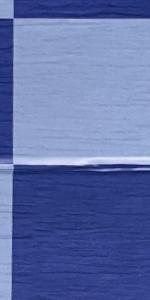
Label: Empty